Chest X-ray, PA view. Patient: 65 years old, sex F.
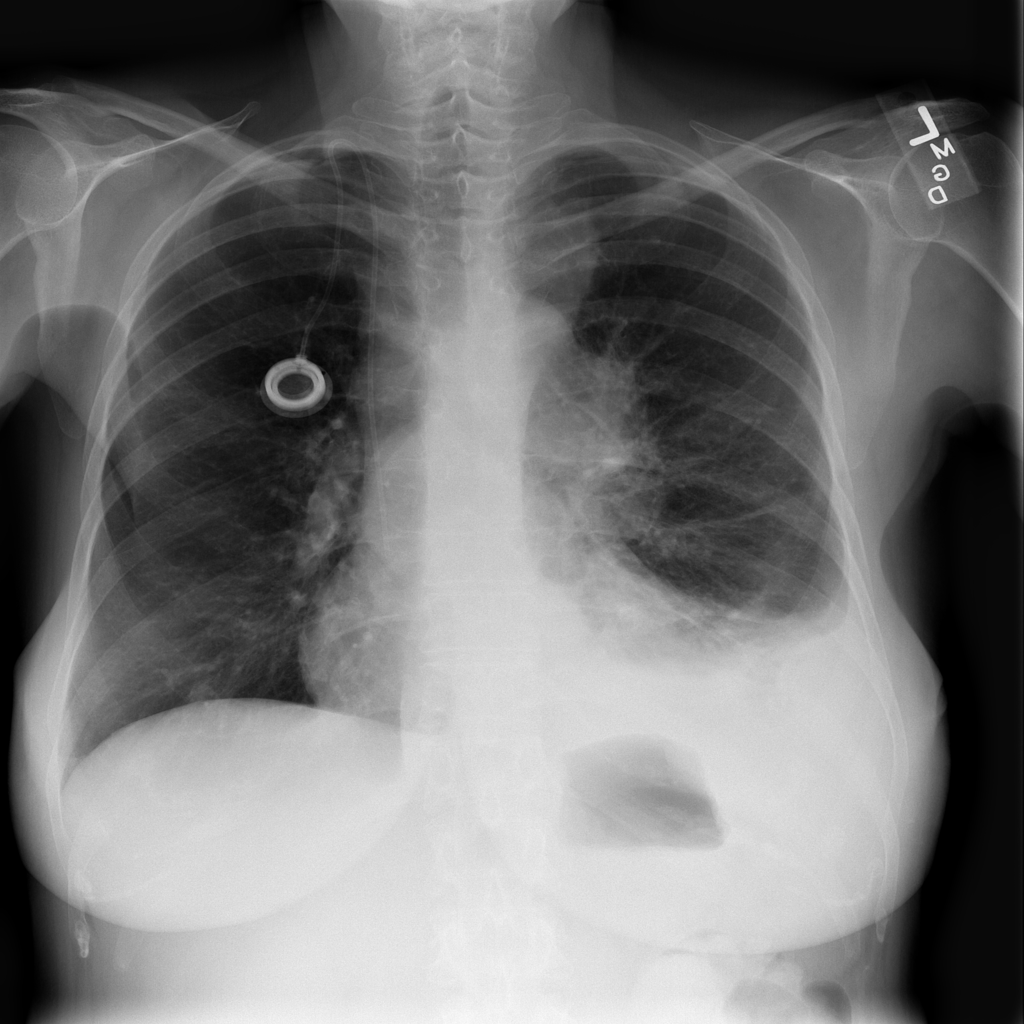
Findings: Mass